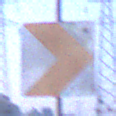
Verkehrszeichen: RichtungstafelnInKurvenKleinLinks
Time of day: SunriseSunset
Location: Outdoor (Nature)
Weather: Clear
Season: NotSpecified
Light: Natural